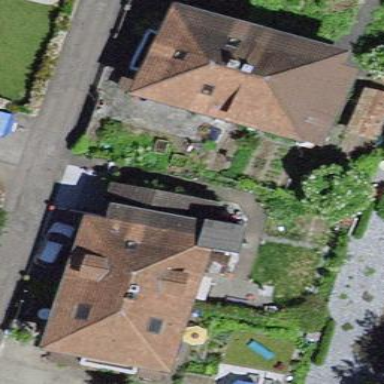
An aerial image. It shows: Semidetached house with hipped roof.